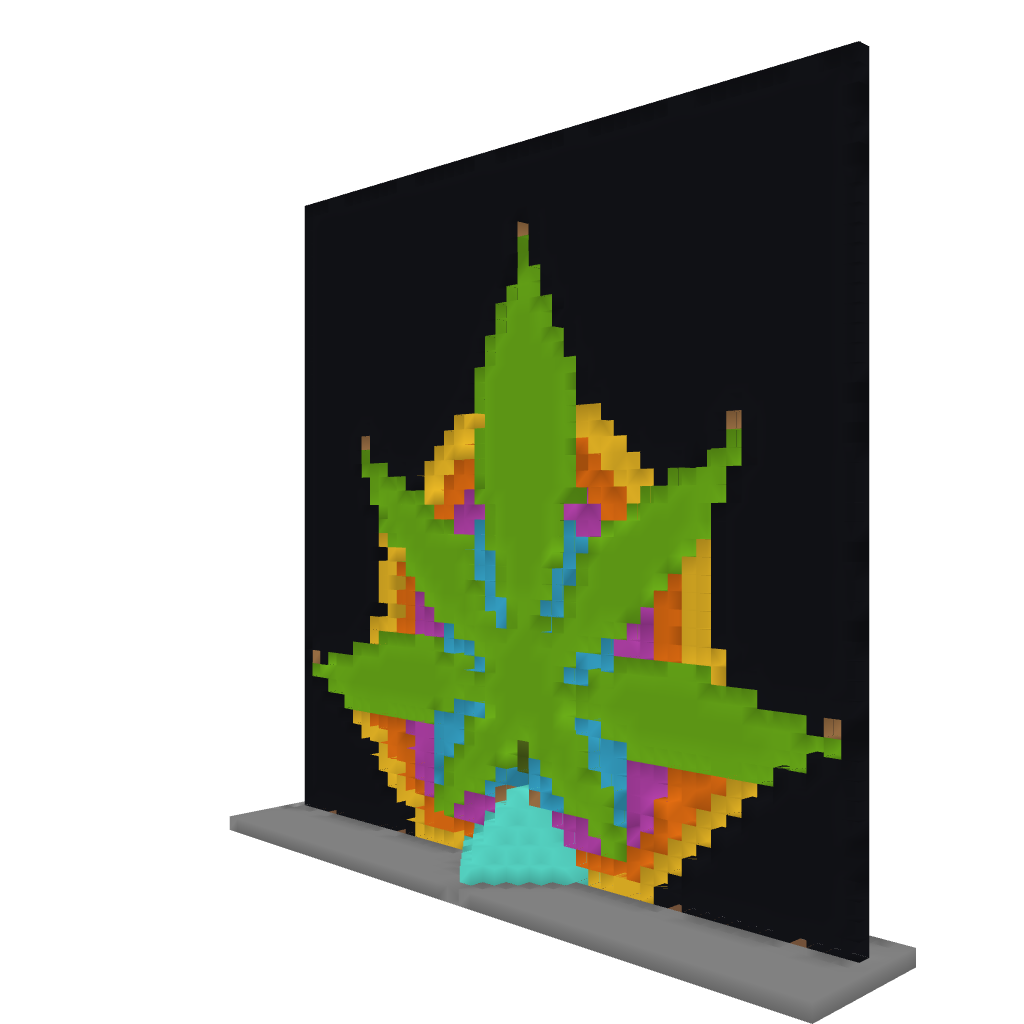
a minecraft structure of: Sly's Leaf